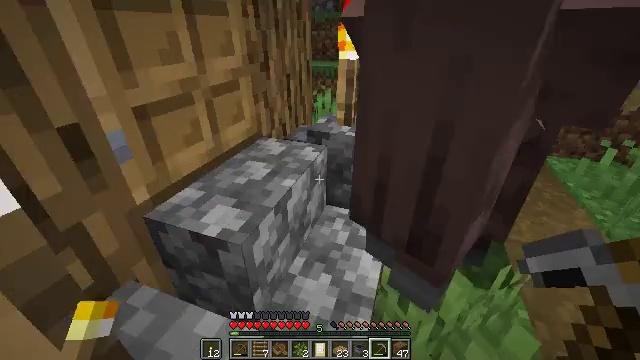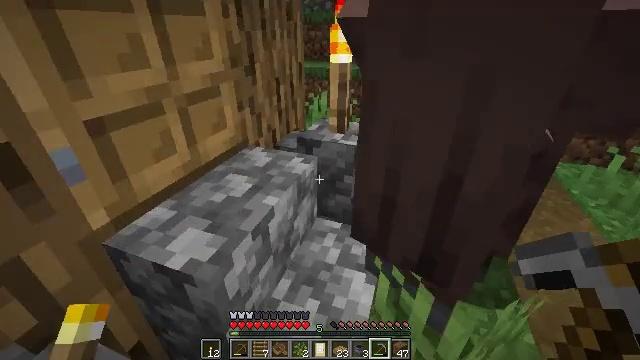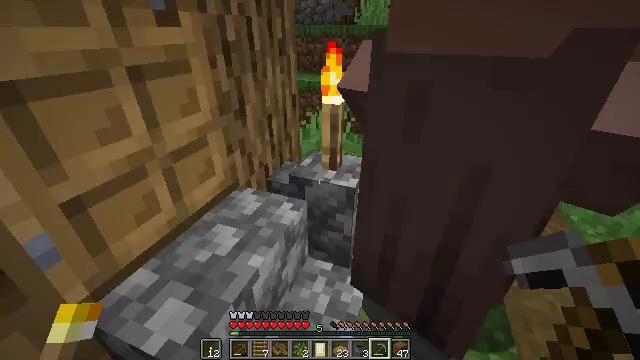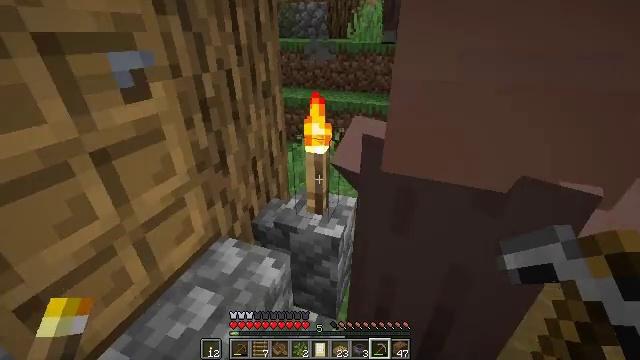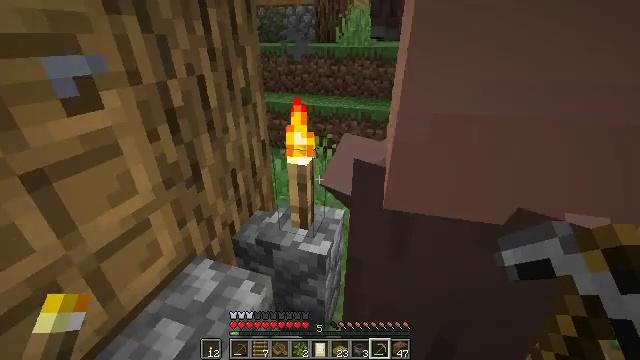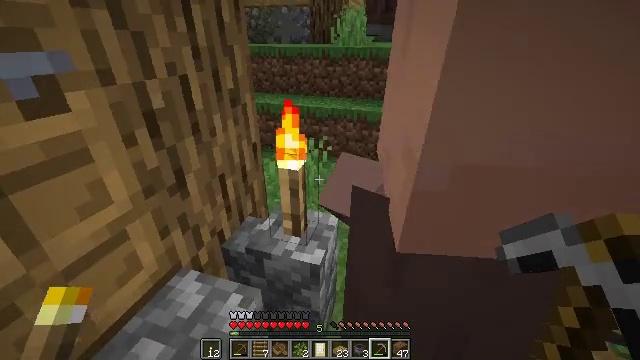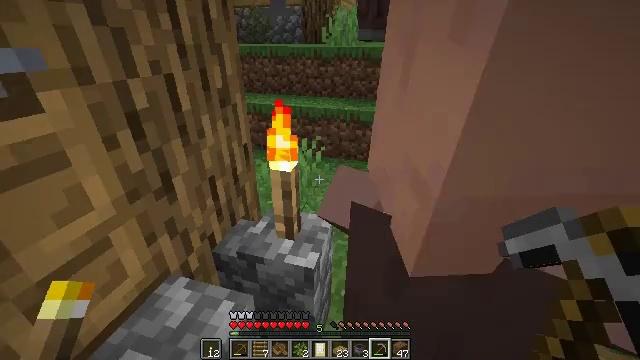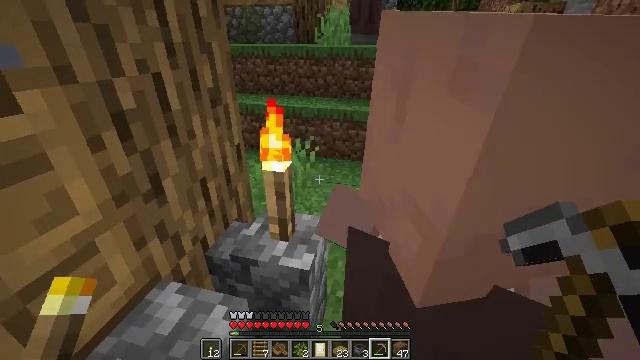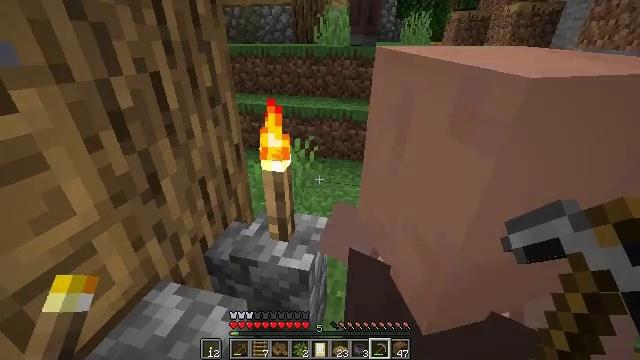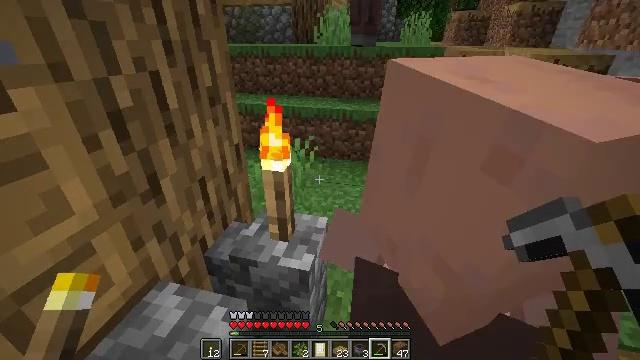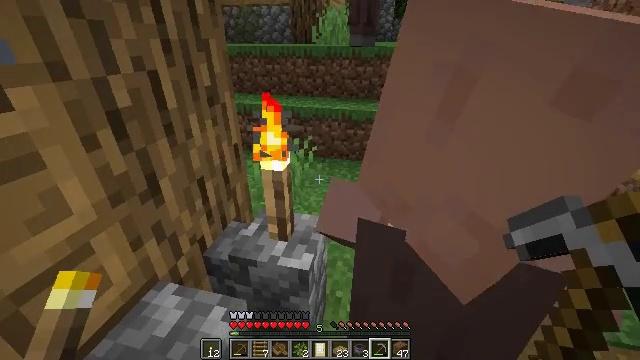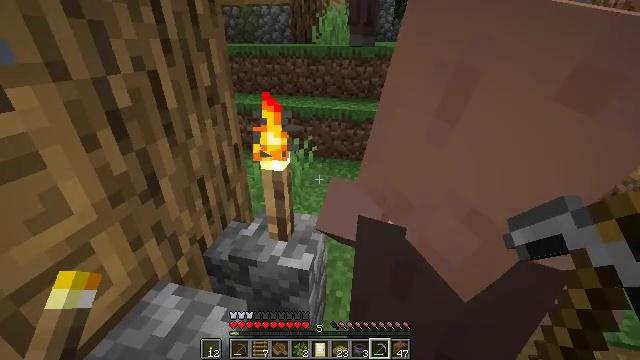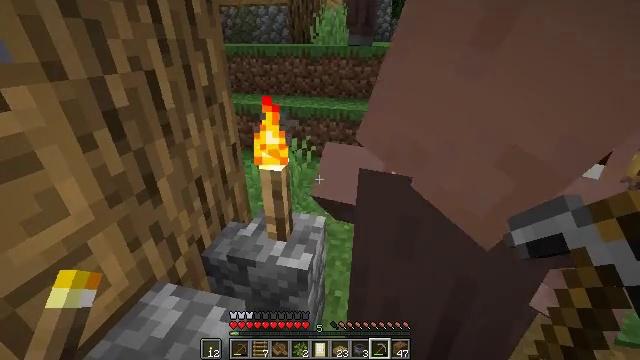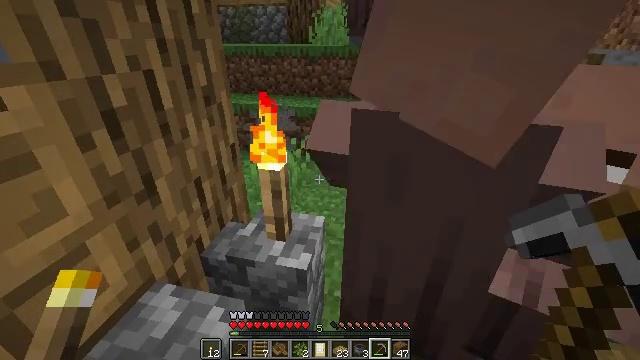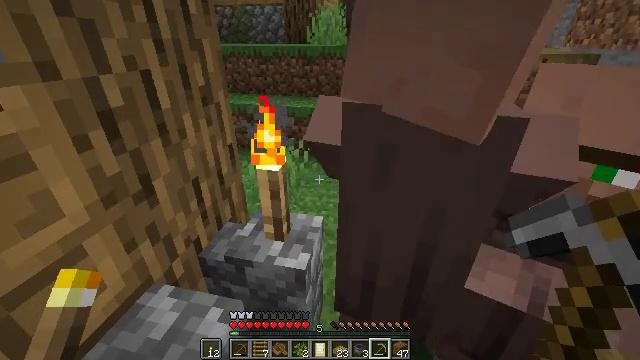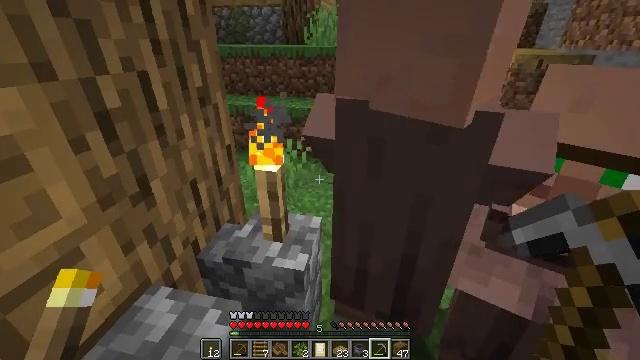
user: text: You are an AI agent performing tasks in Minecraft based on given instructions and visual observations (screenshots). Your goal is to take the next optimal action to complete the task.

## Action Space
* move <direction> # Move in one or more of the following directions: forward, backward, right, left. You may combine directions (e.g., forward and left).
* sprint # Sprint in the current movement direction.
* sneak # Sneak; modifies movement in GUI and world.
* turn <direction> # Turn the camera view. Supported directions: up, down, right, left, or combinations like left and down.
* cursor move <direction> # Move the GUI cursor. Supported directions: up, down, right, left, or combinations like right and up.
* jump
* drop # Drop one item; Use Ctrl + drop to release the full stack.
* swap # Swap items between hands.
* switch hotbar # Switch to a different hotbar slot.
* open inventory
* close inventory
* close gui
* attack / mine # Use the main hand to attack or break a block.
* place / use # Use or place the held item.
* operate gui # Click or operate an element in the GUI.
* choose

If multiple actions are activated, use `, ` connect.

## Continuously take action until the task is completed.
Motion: motion action
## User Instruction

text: Break the cauldron to collect it.
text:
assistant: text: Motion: move forward
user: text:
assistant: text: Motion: move forward
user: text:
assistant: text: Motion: move forward
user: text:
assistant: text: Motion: turn right
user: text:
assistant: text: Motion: no_op
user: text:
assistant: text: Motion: turn right
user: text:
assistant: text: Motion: turn right
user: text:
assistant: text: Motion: no_op
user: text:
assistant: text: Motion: no_op
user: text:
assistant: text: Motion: no_op
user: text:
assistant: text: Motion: no_op
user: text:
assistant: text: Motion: no_op
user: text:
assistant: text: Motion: no_op
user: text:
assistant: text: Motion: no_op
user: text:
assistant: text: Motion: no_op
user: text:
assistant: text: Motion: no_op
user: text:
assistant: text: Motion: turn right
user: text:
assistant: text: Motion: turn right
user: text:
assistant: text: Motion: turn right
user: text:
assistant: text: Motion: turn right
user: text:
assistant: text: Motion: turn right
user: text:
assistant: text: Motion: turn right
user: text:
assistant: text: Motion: no_op
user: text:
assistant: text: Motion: no_op
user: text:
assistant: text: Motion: no_op
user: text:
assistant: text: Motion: no_op
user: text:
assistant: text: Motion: no_op
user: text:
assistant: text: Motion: no_op
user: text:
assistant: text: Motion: no_op
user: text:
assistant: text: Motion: no_op